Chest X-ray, PA view. Patient: 40 years old, sex F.
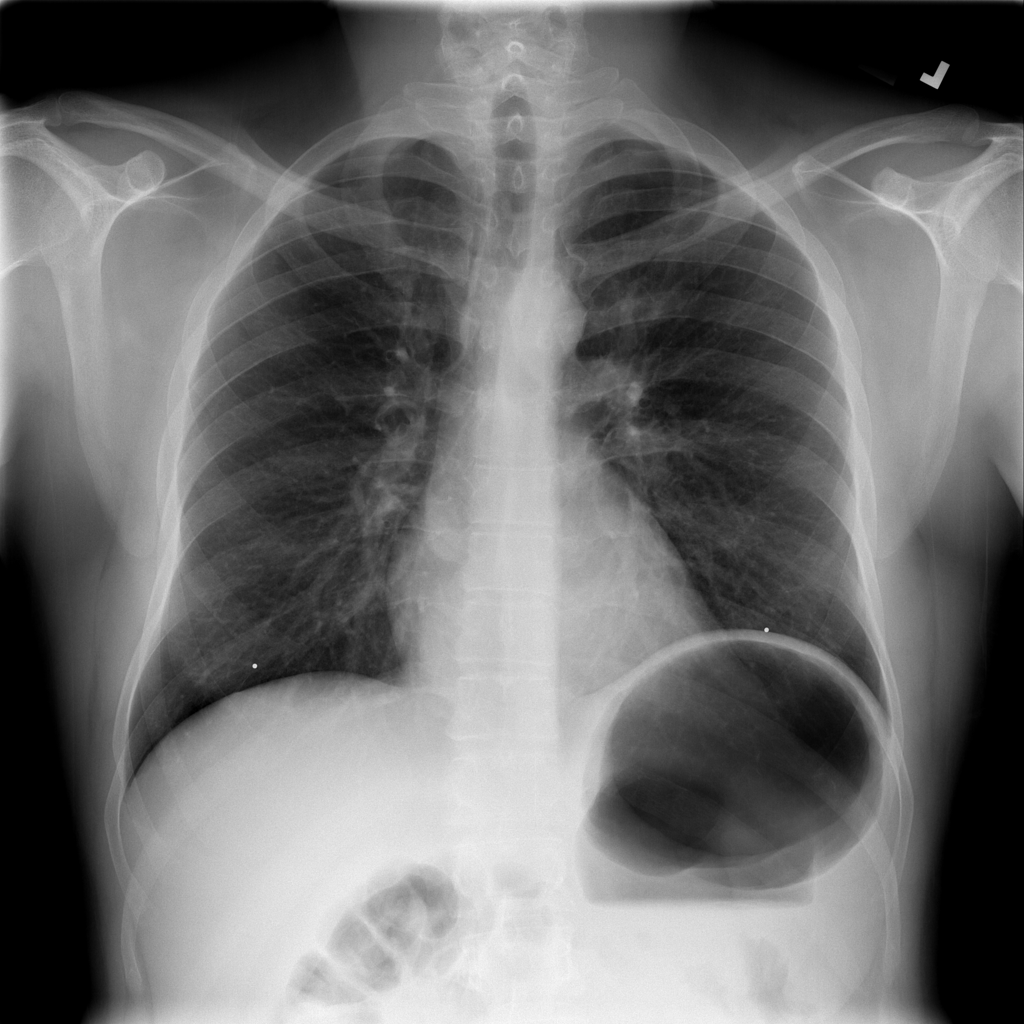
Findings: No Finding